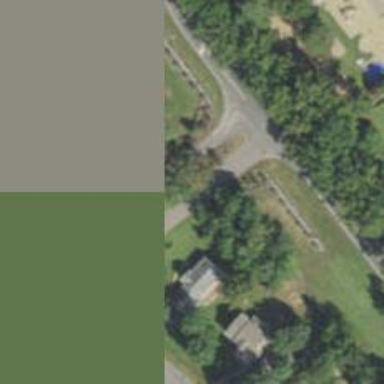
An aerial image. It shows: Residential road.